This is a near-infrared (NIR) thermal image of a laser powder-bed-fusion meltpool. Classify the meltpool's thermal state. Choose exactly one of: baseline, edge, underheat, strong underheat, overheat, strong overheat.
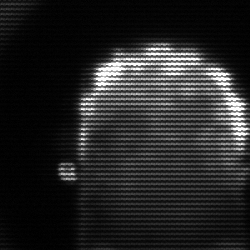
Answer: baseline